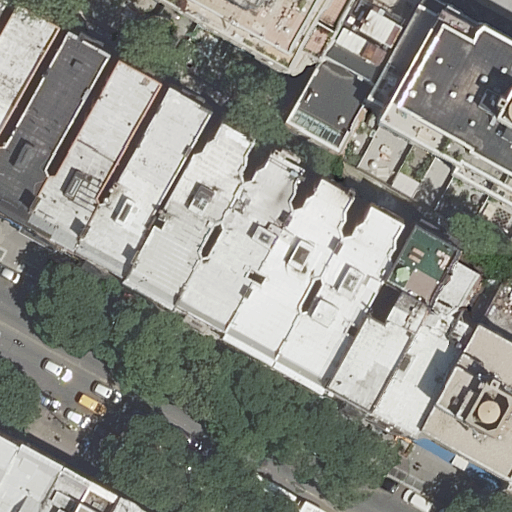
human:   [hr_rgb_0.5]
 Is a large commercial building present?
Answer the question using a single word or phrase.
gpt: no

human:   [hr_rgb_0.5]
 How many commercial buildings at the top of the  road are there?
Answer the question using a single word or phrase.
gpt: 0

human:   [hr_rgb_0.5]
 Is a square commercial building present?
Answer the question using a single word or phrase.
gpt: no

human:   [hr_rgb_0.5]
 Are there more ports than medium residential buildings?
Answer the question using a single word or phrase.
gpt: no

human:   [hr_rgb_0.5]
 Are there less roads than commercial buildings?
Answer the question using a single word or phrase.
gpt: no

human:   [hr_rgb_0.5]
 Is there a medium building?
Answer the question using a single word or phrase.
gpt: yes

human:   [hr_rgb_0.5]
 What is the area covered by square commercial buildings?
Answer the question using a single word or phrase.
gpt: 0m2

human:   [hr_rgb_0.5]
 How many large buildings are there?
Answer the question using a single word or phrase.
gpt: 1

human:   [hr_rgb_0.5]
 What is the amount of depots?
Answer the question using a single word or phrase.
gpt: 0

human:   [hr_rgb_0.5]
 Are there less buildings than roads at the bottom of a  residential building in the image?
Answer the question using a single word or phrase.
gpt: no

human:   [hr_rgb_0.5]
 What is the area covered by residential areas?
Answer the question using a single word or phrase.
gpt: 0m2

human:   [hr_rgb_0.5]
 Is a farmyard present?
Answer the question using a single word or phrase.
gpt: no

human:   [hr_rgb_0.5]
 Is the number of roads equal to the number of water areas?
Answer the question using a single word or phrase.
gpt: no

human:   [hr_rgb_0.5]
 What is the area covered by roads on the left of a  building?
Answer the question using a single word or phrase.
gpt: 0m2

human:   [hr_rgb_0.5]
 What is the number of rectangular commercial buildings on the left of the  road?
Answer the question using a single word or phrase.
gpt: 0

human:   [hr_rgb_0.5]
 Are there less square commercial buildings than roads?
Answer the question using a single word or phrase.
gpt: yes

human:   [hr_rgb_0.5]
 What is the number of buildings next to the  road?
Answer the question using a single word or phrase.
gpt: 21

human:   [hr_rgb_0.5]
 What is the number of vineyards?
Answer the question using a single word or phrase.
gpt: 0

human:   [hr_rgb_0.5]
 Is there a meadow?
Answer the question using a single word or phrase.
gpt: no

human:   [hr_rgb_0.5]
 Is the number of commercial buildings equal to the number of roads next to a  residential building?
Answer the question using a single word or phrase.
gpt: no

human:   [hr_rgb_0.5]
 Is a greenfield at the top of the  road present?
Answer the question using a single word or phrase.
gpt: no

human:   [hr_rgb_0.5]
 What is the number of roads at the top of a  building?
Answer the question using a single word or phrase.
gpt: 1

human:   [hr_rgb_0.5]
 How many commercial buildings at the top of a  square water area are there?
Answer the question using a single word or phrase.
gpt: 0

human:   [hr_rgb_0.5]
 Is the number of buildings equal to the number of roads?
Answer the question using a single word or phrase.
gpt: no

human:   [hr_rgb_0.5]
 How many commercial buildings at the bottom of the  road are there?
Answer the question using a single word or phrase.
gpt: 0

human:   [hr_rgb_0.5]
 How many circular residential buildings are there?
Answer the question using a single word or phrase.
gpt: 0

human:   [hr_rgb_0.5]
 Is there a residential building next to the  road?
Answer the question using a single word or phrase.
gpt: yes

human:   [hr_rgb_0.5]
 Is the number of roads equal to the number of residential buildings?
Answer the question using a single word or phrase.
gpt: no

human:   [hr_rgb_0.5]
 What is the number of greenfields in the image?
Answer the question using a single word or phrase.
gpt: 0

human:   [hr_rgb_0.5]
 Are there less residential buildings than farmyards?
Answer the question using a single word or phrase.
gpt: no

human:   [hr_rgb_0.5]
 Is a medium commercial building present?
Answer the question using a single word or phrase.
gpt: no

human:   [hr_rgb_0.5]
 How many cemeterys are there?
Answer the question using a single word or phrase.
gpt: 0

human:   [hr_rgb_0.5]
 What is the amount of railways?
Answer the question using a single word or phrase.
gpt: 0

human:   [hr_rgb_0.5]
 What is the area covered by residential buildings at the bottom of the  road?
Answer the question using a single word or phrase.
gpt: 416m2

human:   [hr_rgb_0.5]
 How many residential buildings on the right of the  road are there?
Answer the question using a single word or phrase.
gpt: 9

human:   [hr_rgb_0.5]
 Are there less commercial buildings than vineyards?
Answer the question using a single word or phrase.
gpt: no